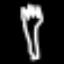
Label: fork